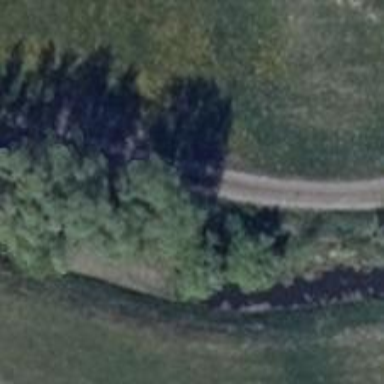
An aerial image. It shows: Row of trees in natural setting.